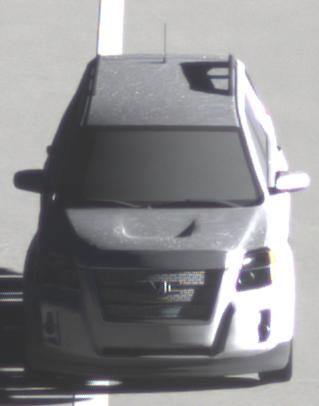
Make: GMC
Model: Terrain
Detailed model: Gen. 1
Model produced from: 2009
Model produced until: 2017
Doors: 5
Color: white
Road condition: dry road
Daytime: sunrise or sunset
Contrast: high contrast